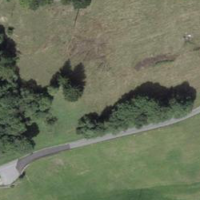
EUNIS habitat code: 26
Species observed at this site:
Euphorbia cyparissias